Interaction volume radius: 5 \u00c5
Interaction volume height: 15 \u00c5
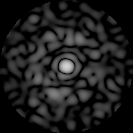
Disorder parameter: 0.814